Field crop: maize
Growth stage: 2
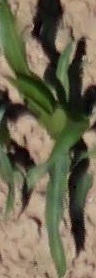
Species: maize